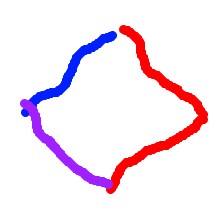
Shape: rhombus